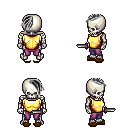
a pixel art fantasy rpg character, male body template, skeleton, gold chest armor, magenta pants, gray long mohawk hairstyle, brown slippers, dagger, four views (front, back, left, right), 2x2 character sprite sheet, small pixel art, hard edges, no anti-aliasing